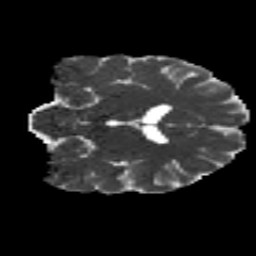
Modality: MD
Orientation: coronal
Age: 34
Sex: male
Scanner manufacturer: siemens
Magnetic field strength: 3 T
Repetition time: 8.8 s
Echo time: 0.085 s